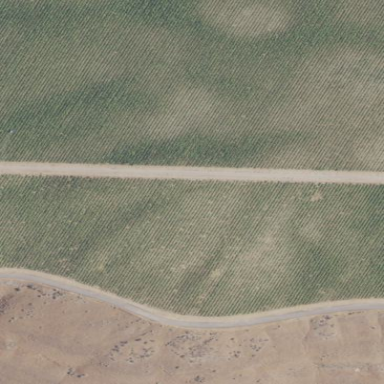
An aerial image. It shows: Vineyard with grape crops.